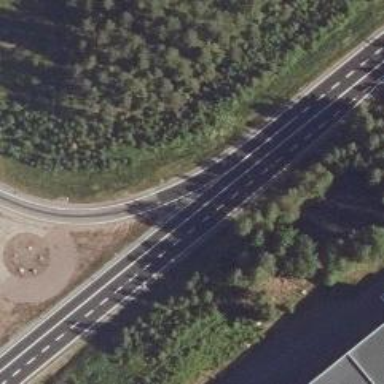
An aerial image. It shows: Asphalt trunk highway.